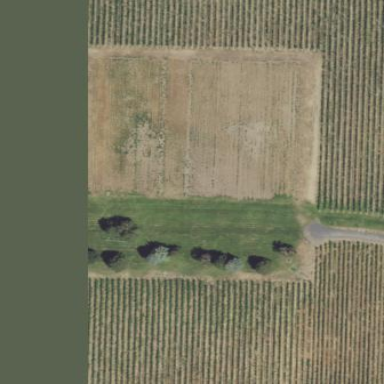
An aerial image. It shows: Vineyard growing grapes.